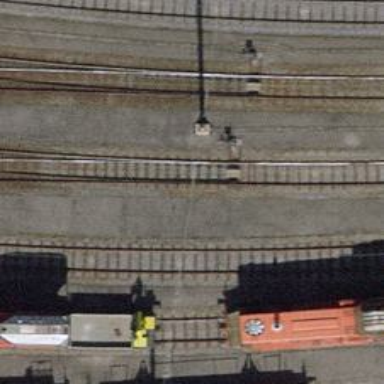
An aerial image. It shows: Railway switch.